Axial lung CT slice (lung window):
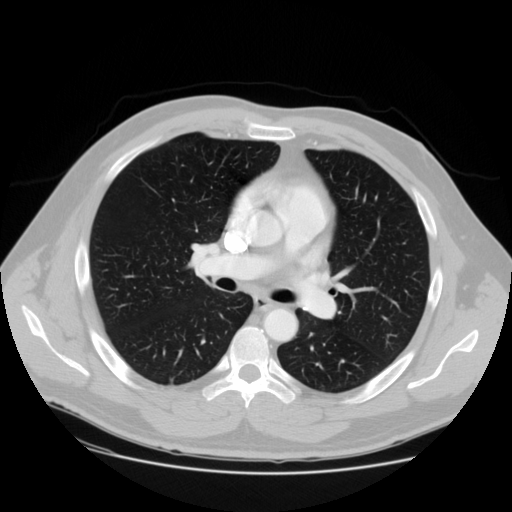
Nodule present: no